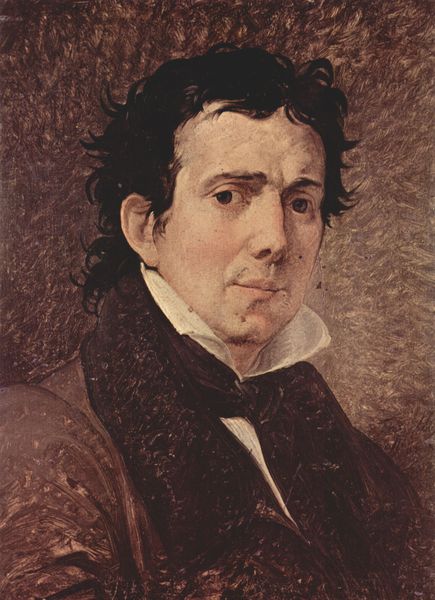
Titel: Porträt des Pompeo Marchesi
Künstler: Francesco Hayez
Standort: Milano
Institution: Civica Galleria d'Arte Moderna
Schlagwörter: dunkel, gemälde, kopf, mann, schatten, weiß, impressionismus, braun, bunt, dunkelbraun, frisur, grau, haar, hell, hintergrund, kreide, licht, mund, nase, ohr, pastell, profil, schwarz, stirn, blick, schal, tuch, expressionismus, malerei, schleife, hemd, jacke, jung, wand, augen, blass, falten, gesicht, inkarnat, kragen, mensch, pelz, trauer, bildnis, hals, innenraum, portrait, porträt, auge, haare, mantel, adel, oper, augenbrauen, brustbild, en face, frontal, kinn, lippen, locken, rosa, schulter, schultern, traurig, wangen, ansicht, wild, spitz, nah, poet, brauen, halstuch, hausmantel, wange, nachdenken, dreiviertelprofil, fliege, hemdkragen, revers, selbstporträt, kritisch, schwarze haare, bruan, schraffur, künstler, portait, strich, selbstbildnis, beethoven, wirr, stehkragen, pinselduktus, schielen, flecken, bademantel, arrogant, jüngling, junger mann, halbprofil, männlich, halb, anblick, entschlossen, augenbraun, pinselstriche, halsbinde, sprechend, goethe, genie, hochnäsig, gestrichelt, lebendig, zweifel, stirnrunzeln, menscch, berühmt, stirnfransen, dunkle augen, porträd, spitze nase, durchdringend, halstuc, pez, schielend, schulterfolster, stirnhaar, stutzer, wirre haare, zusammengezogene augenbraun, nases, 18. jahrhundert, 1920, kragen haare